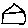
Label: house